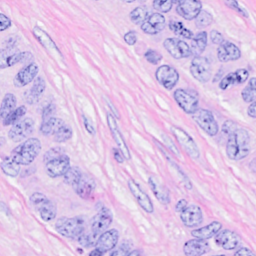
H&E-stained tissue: Breast